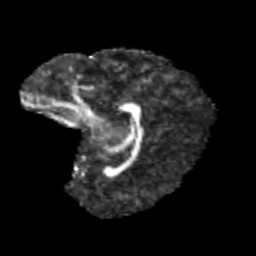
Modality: FA
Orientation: sagittal
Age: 10
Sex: female
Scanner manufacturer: siemens
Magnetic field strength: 3 T
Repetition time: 3.8 s
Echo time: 0.07 s